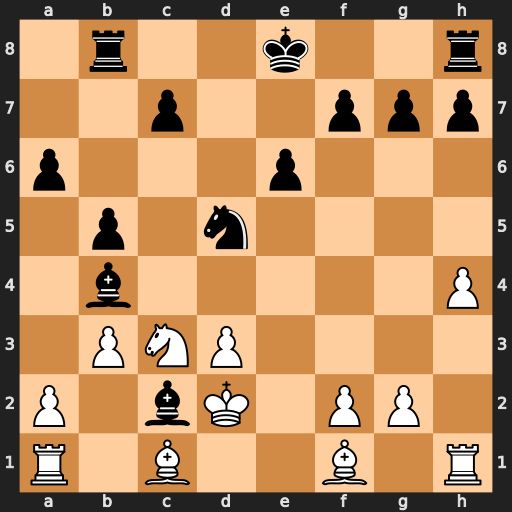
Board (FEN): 1r2k2r/2p2ppp/p3p3/1p1n4/1b5P/1PNP4/P1bK1PP1/R1B2B1R
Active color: w
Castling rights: k
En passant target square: -
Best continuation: Bb2 Rb6 Rc1 Bxb3 axb3